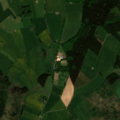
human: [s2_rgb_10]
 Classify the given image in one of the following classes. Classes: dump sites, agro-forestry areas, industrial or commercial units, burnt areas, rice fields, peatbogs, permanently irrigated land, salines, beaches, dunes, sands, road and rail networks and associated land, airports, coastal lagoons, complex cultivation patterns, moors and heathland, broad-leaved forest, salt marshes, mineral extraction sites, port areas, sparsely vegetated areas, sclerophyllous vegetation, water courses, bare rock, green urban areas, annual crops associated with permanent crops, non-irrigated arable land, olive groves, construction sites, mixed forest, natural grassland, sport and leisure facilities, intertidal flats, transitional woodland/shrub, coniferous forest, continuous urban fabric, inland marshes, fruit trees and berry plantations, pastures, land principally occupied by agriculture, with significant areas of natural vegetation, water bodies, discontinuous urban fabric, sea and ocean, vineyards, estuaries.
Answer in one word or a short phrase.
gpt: pastures, complex cultivation patterns, coniferous forest, transitional woodland/shrub